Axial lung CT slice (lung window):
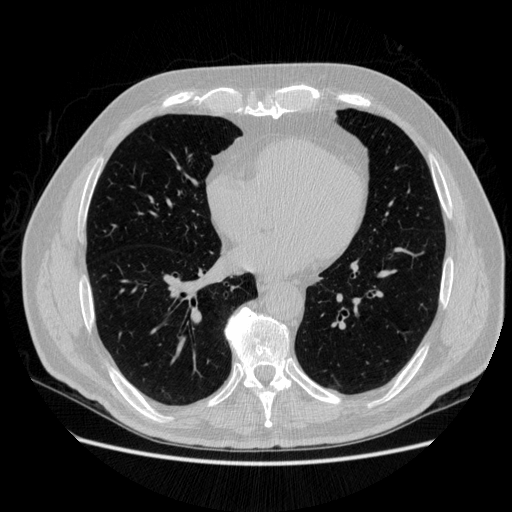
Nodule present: no